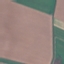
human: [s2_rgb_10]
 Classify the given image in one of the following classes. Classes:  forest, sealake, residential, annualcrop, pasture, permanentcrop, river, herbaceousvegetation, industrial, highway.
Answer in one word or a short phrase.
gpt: AnnualCrop